Interaction volume radius: 10 \u00c5
Interaction volume height: 15 \u00c5
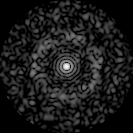
Disorder parameter: 0.8348